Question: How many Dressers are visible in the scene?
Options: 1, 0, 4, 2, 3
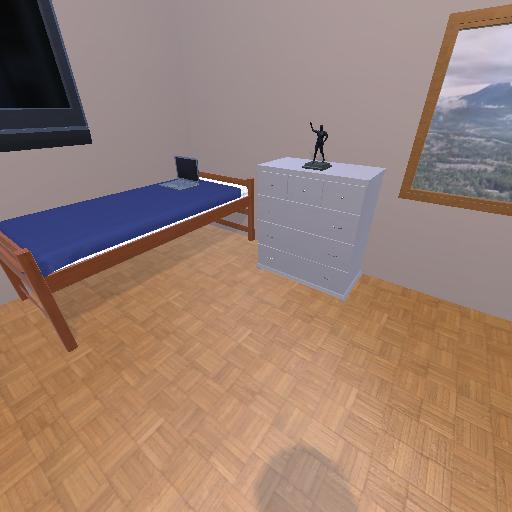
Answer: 1